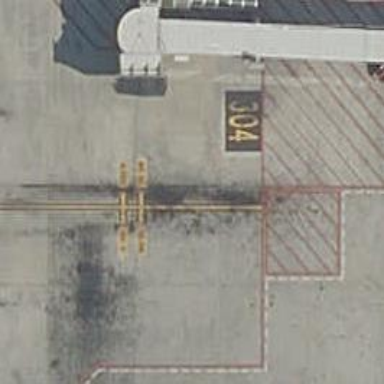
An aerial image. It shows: Airport parking position.